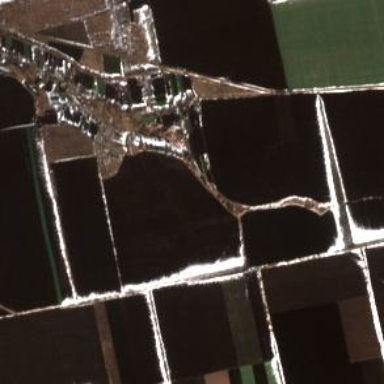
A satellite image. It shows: Picturesque farmland scene.